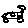
Label: car